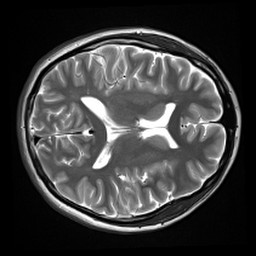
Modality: inplaneT2
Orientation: axial
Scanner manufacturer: siemens
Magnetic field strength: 3 T
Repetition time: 7.02 s
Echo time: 0.069 s